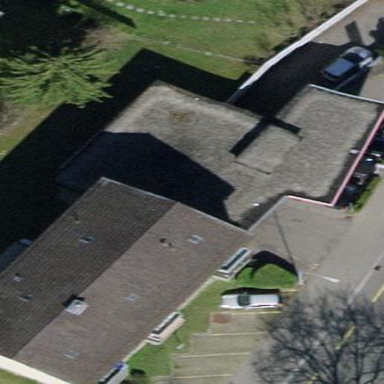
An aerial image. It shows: Building with tiled roof.